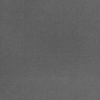
Label: dusty